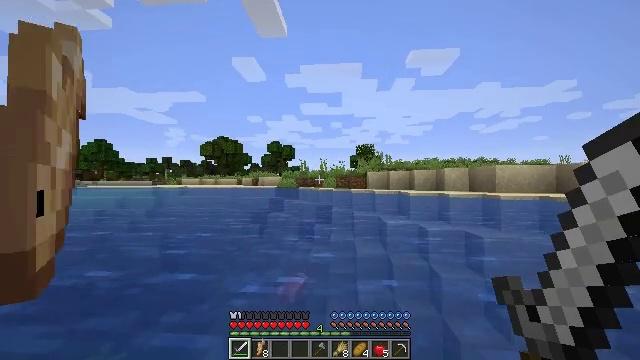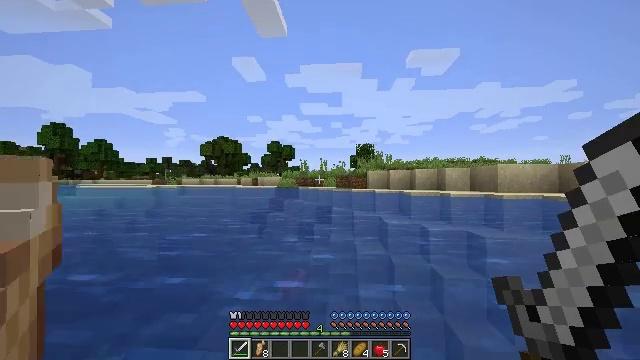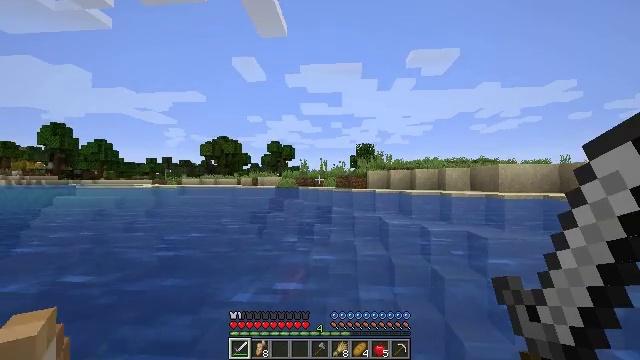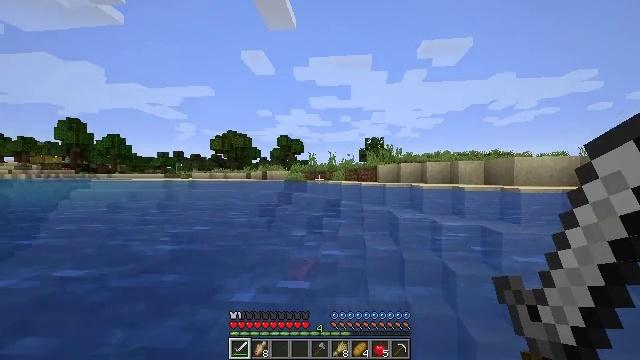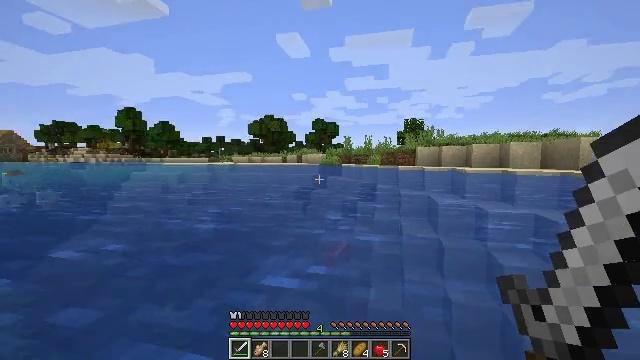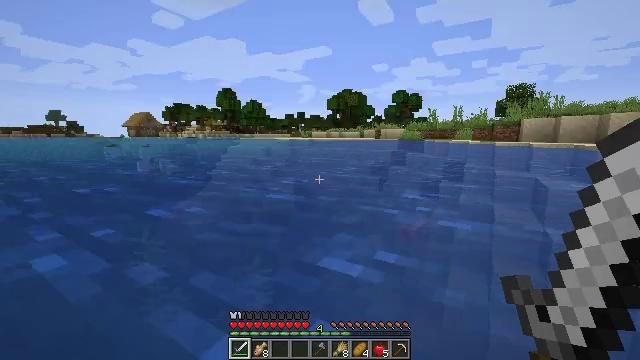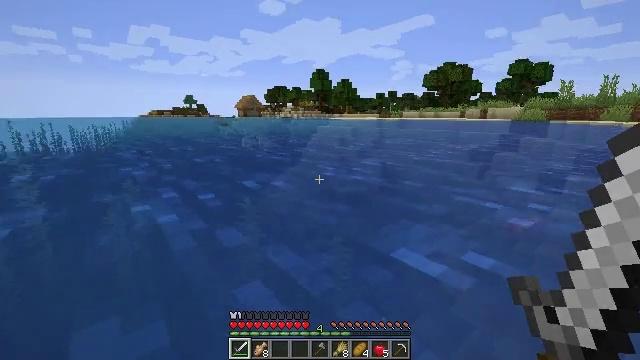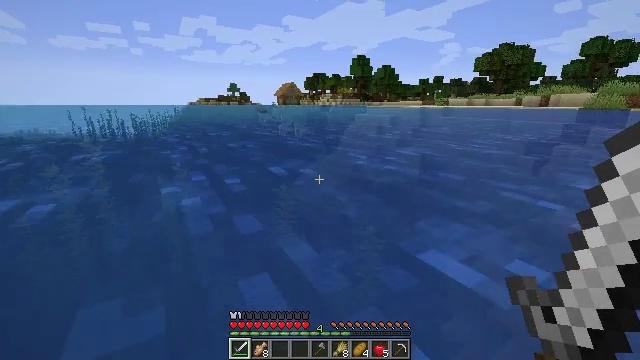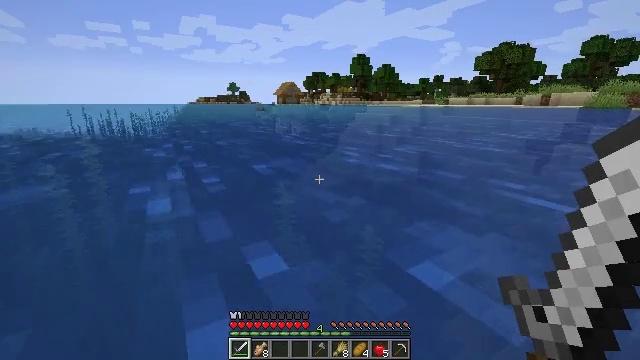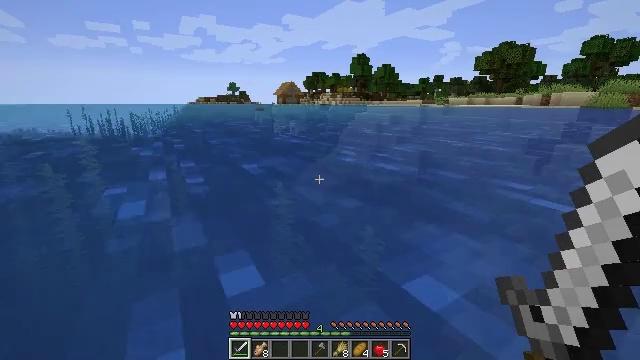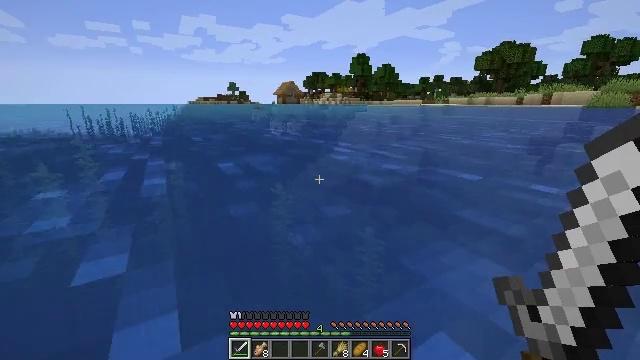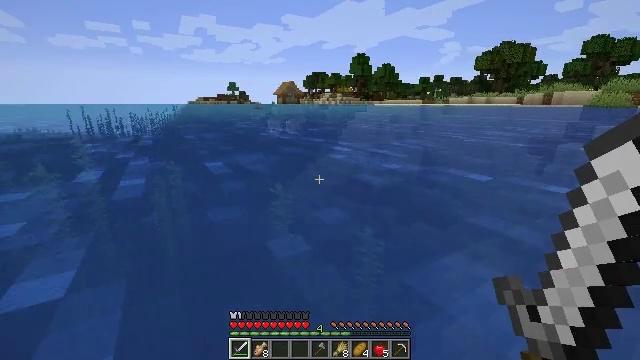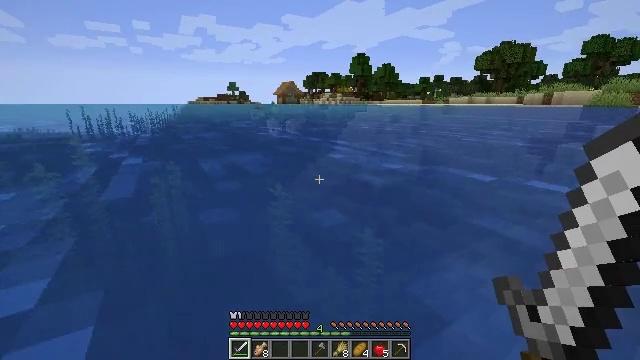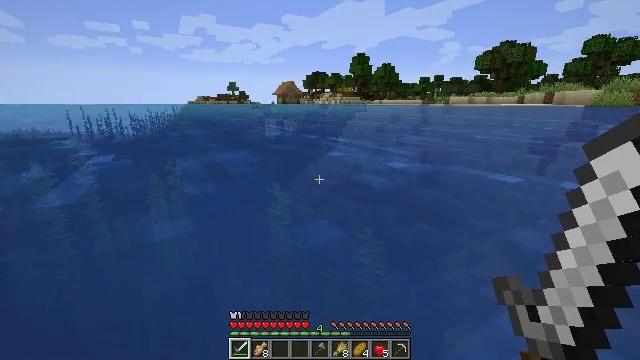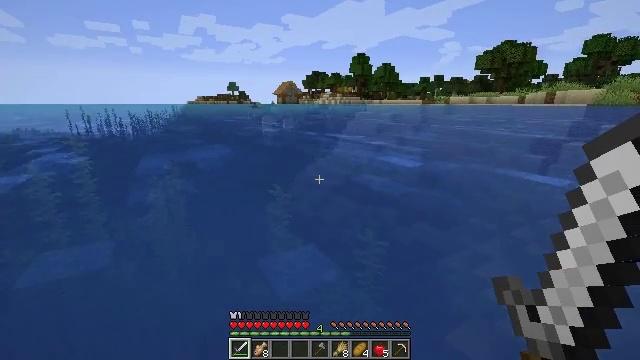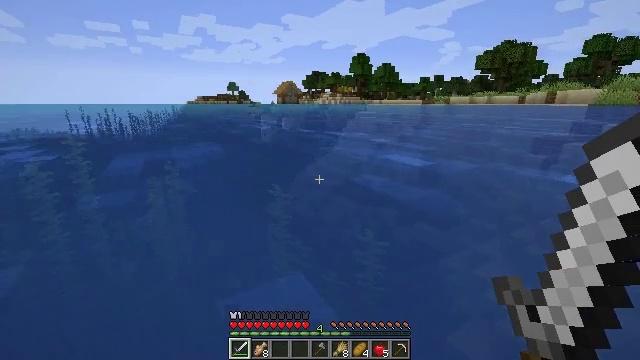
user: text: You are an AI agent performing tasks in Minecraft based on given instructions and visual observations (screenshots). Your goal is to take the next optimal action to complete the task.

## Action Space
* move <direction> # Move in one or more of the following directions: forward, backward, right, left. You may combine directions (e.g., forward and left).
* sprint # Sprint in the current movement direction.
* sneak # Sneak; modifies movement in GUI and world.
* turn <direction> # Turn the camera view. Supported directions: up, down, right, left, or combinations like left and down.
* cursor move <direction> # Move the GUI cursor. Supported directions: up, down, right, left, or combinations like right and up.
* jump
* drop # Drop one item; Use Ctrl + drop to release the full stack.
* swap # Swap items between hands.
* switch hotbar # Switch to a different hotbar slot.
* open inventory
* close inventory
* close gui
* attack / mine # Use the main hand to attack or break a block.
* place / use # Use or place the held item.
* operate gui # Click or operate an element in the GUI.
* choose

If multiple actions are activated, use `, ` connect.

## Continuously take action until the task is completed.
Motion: motion action
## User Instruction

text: Hunt a cod.
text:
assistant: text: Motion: move forward
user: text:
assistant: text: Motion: move forward
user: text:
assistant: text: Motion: move forward, turn left and down
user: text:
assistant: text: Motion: move forward, turn left and down
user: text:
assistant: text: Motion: move forward, turn left and down
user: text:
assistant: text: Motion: move forward, turn left and down
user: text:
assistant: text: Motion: move forward, turn left and down
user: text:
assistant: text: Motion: move forward
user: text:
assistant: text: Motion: move forward
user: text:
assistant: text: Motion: move forward
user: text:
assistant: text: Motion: move forward
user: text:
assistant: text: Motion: move forward
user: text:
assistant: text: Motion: move forward
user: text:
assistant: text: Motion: move forward
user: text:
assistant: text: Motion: move forward
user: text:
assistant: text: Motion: move forward
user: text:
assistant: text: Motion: move forward
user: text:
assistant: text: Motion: move forward
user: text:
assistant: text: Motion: move forward
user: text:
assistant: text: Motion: move forward
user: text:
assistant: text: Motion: move forward
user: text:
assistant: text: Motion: move forward
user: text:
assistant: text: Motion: move forward
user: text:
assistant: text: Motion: move forward, turn left and up
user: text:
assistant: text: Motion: move forward, turn left and up
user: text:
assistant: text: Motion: move forward, sprint, turn left and up
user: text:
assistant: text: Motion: move forward, sprint, turn left and up
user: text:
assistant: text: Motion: move forward, sprint, turn left and up
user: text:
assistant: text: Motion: move forward, sprint, turn left
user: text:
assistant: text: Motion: move forward, sprint, turn left